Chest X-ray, PA view. Patient: 73 years old, sex M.
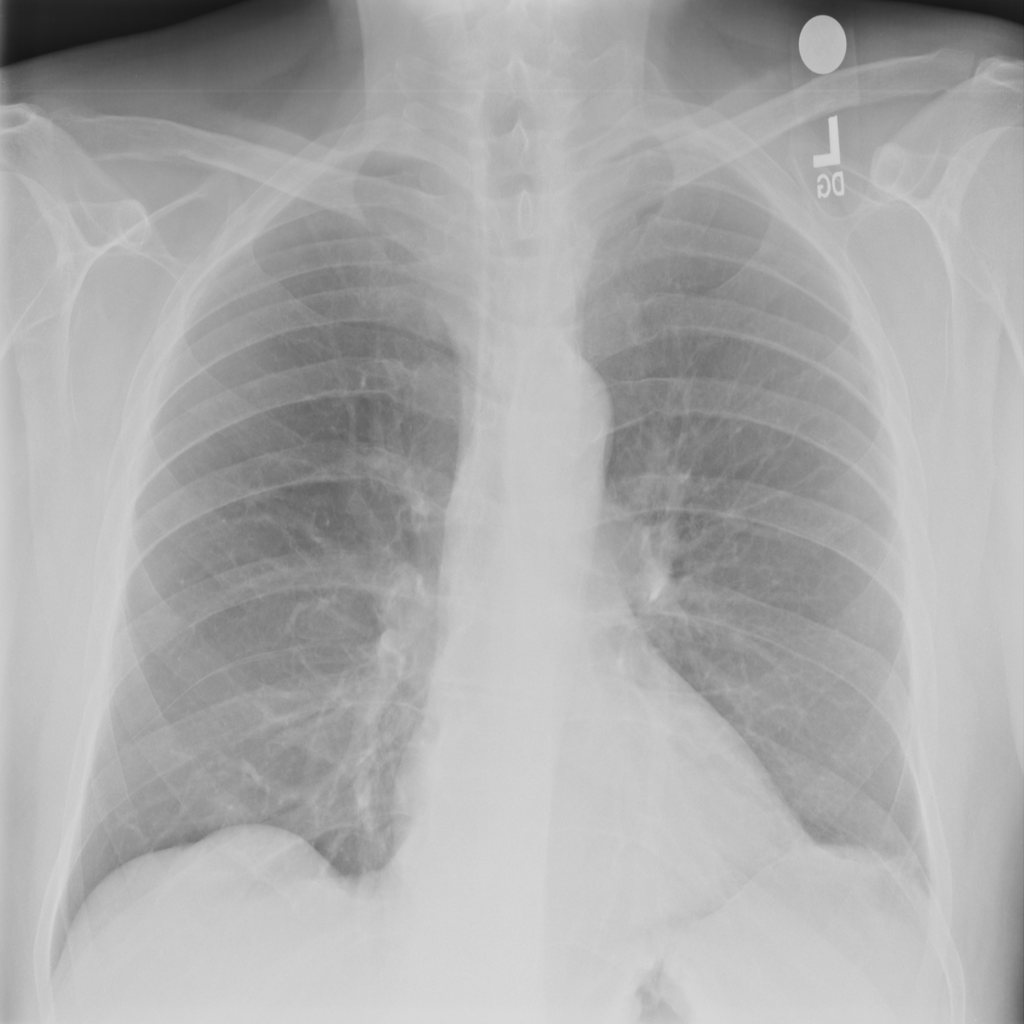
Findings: No Finding